Question: I'm developing an application for an LPC1788 (Cortex-M3) microcontroller. This application involves sending and receiving CAN messages, and I find that when I subject it to heavy load and twiddle my thumbs for 30-60 minutes, a hardfault will occur.
I'm debugging the firmware through IAR Embedded Workbench 6.60.1.5104, and when this hardfault occurs it breaks at a weakly-linked default hardfault handler defined in 'startup_LPC177x_8x.s':
'''
PUBWEAK HardFault_Handler
SECTION .text:CODE:REORDER(1)
HardFault_Handler
B HardFault_Handler
'''
Unfortunately, the call stack only contains the address of this handler and not whichever part of code called into it (where the error occurred).
The only useful information I've been able to gather is from the 'UNDEFINSTR' bit being set in the 'NVIC:CFSR' register. From the documentation:
> When this bit is set, the PC value stacked for the exception return
points to the undefined instruction. An undefined instruction is an
instruction that the processor cannot decode. Potential reasons:a) Use of instructions not supported in the Cortex-M device.
b) Bad or corrupted memory contents.
I've read that the value of the program counter at the point the instruction was executed is stored in one of the exception stack registers, but I'm not sure how to access these from IAR.
In case it's any help, I've included a screenshot containing some of the debugging details ('right click -> view image' for a larger version):

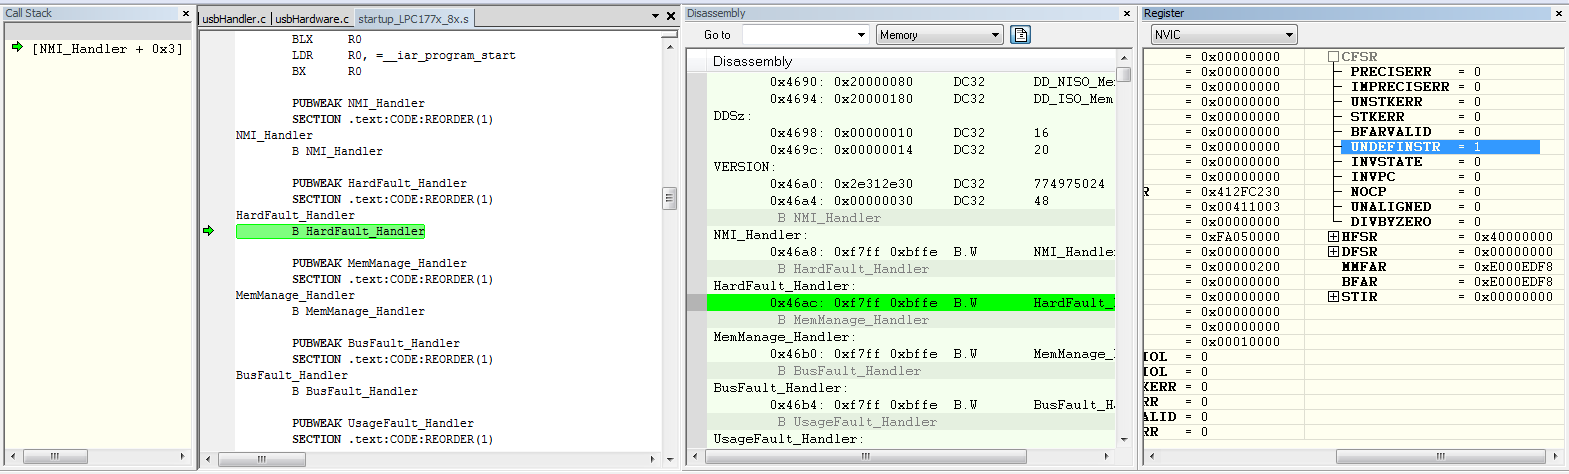
Answer: I found a solution by adapting code I found <URL>
The user "Ramon" there helpfully posted code that led me on the right track to getting something that compiled in IAR (I've never tried writing raw assembly in IAR Embedded Workbench before).
This is the hardfault handling code I used:
'''
#include "lpc177x_8x.h"
static volatile unsigned long stacked_r0 = 0;
static volatile unsigned long stacked_r1 = 0;
static volatile unsigned long stacked_r2 = 0;
static volatile unsigned long stacked_r3 = 0;
static volatile unsigned long stacked_r12 = 0;
static volatile unsigned long stacked_lr = 0;
static volatile unsigned long stacked_pc = 0;
static volatile unsigned long stacked_psr = 0;
static volatile unsigned long _cfsr = 0;
static volatile unsigned long _hfsr = 0;
static volatile unsigned long _dfsr = 0;
static volatile unsigned long _afsr = 0;
static volatile unsigned long _bfar = 0;
static volatile unsigned long _mmar = 0;
void hardfault_handler( void )
{
__asm("tst lr, #4");
__asm("ite eq
"
"mrseq r0, msp
"
"mrsne r0, psp");
__asm("b hard_fault_handler_c");
}
void hard_fault_handler_c(unsigned long *hardfault_args){
stacked_r0 = ((unsigned long)hardfault_args[0]);
stacked_r1 = ((unsigned long)hardfault_args[1]);
stacked_r2 = ((unsigned long)hardfault_args[2]);
stacked_r3 = ((unsigned long)hardfault_args[3]);
stacked_r12 = ((unsigned long)hardfault_args[4]);
stacked_lr = ((unsigned long)hardfault_args[5]);
stacked_pc = ((unsigned long)hardfault_args[6]);
stacked_psr = ((unsigned long)hardfault_args[7]);
// configurable fault status register
// consists of mmsr, bfsr and ufsr
_cfsr = (*((volatile unsigned long *)(0xe000ed28)));
// hard fault status register
_hfsr = (*((volatile unsigned long *)(0xe000ed2c)));
// debug fault status register
_dfsr = (*((volatile unsigned long *)(0xe000ed30)));
// auxiliary fault status register
_afsr = (*((volatile unsigned long *)(0xe000ed3c)));
// read the fault address registers. these may not contain valid values.
// check bfarvalid/mmarvalid to see if they are valid values
// memmanage fault address register
_mmar = (*((volatile unsigned long *)(0xe000ed34)));
// bus fault address register
_bfar = (*((volatile unsigned long *)(0xe000ed38)));
__asm("bkpt #0
"); // break into the debugger
}
'''
To test this, I created the following function to ensure that "division by zero" usage errors would be captured, but that usage errors would automatically be elevated to hard faults:
'''
void configureFaultHandling()
{
// Catch all possible faults.
// SCB->SHCSR |= SCB_SHCSR_MEMFAULTENA_Msk
// | SCB_SHCSR_BUSFAULTENA_Msk
// | SCB_SHCSR_USGFAULTENA_Msk;
SCB->CCR |= SCB_CCR_DIV_0_TRP_Msk
| SCB_CCR_UNALIGN_TRP_Msk;
}
'''
I added the following to the start of 'main':
'''
void main()
{
configureFaultHandling();
int a = 5 / 0;
}
'''
Running this, the program very quickly braked at 'void hardfault_handler( void )', and I could step through this into 'hard_fault_handler_c' and inspect the values of the registers.
What I found is that these values corresponded to the values shown in IAR's 'View -> Stack -> Stack 1' pane. This makes sense in hindsight as the documentation states that the values of certain registers get pushed onto the stack when faults occur. However, writing this function helped me figure out which values in the stack corresponded to which registers.
For reference to myself and others that might have similar issues, I found the 7th value in "stack 1" (i.e. index 6) corresponded to the program counter value at the time the exception occurred. This is what it looked like for me ('right click -> view image' to enlarge):

Doing it this way allows you to find the source of hardfaults without needing to overwrite the default hardfault handler, so long as the debugger automatically breaks when hardfaults occur.
Hopefully this will also help in pinning down the "undefined instruction" faults.